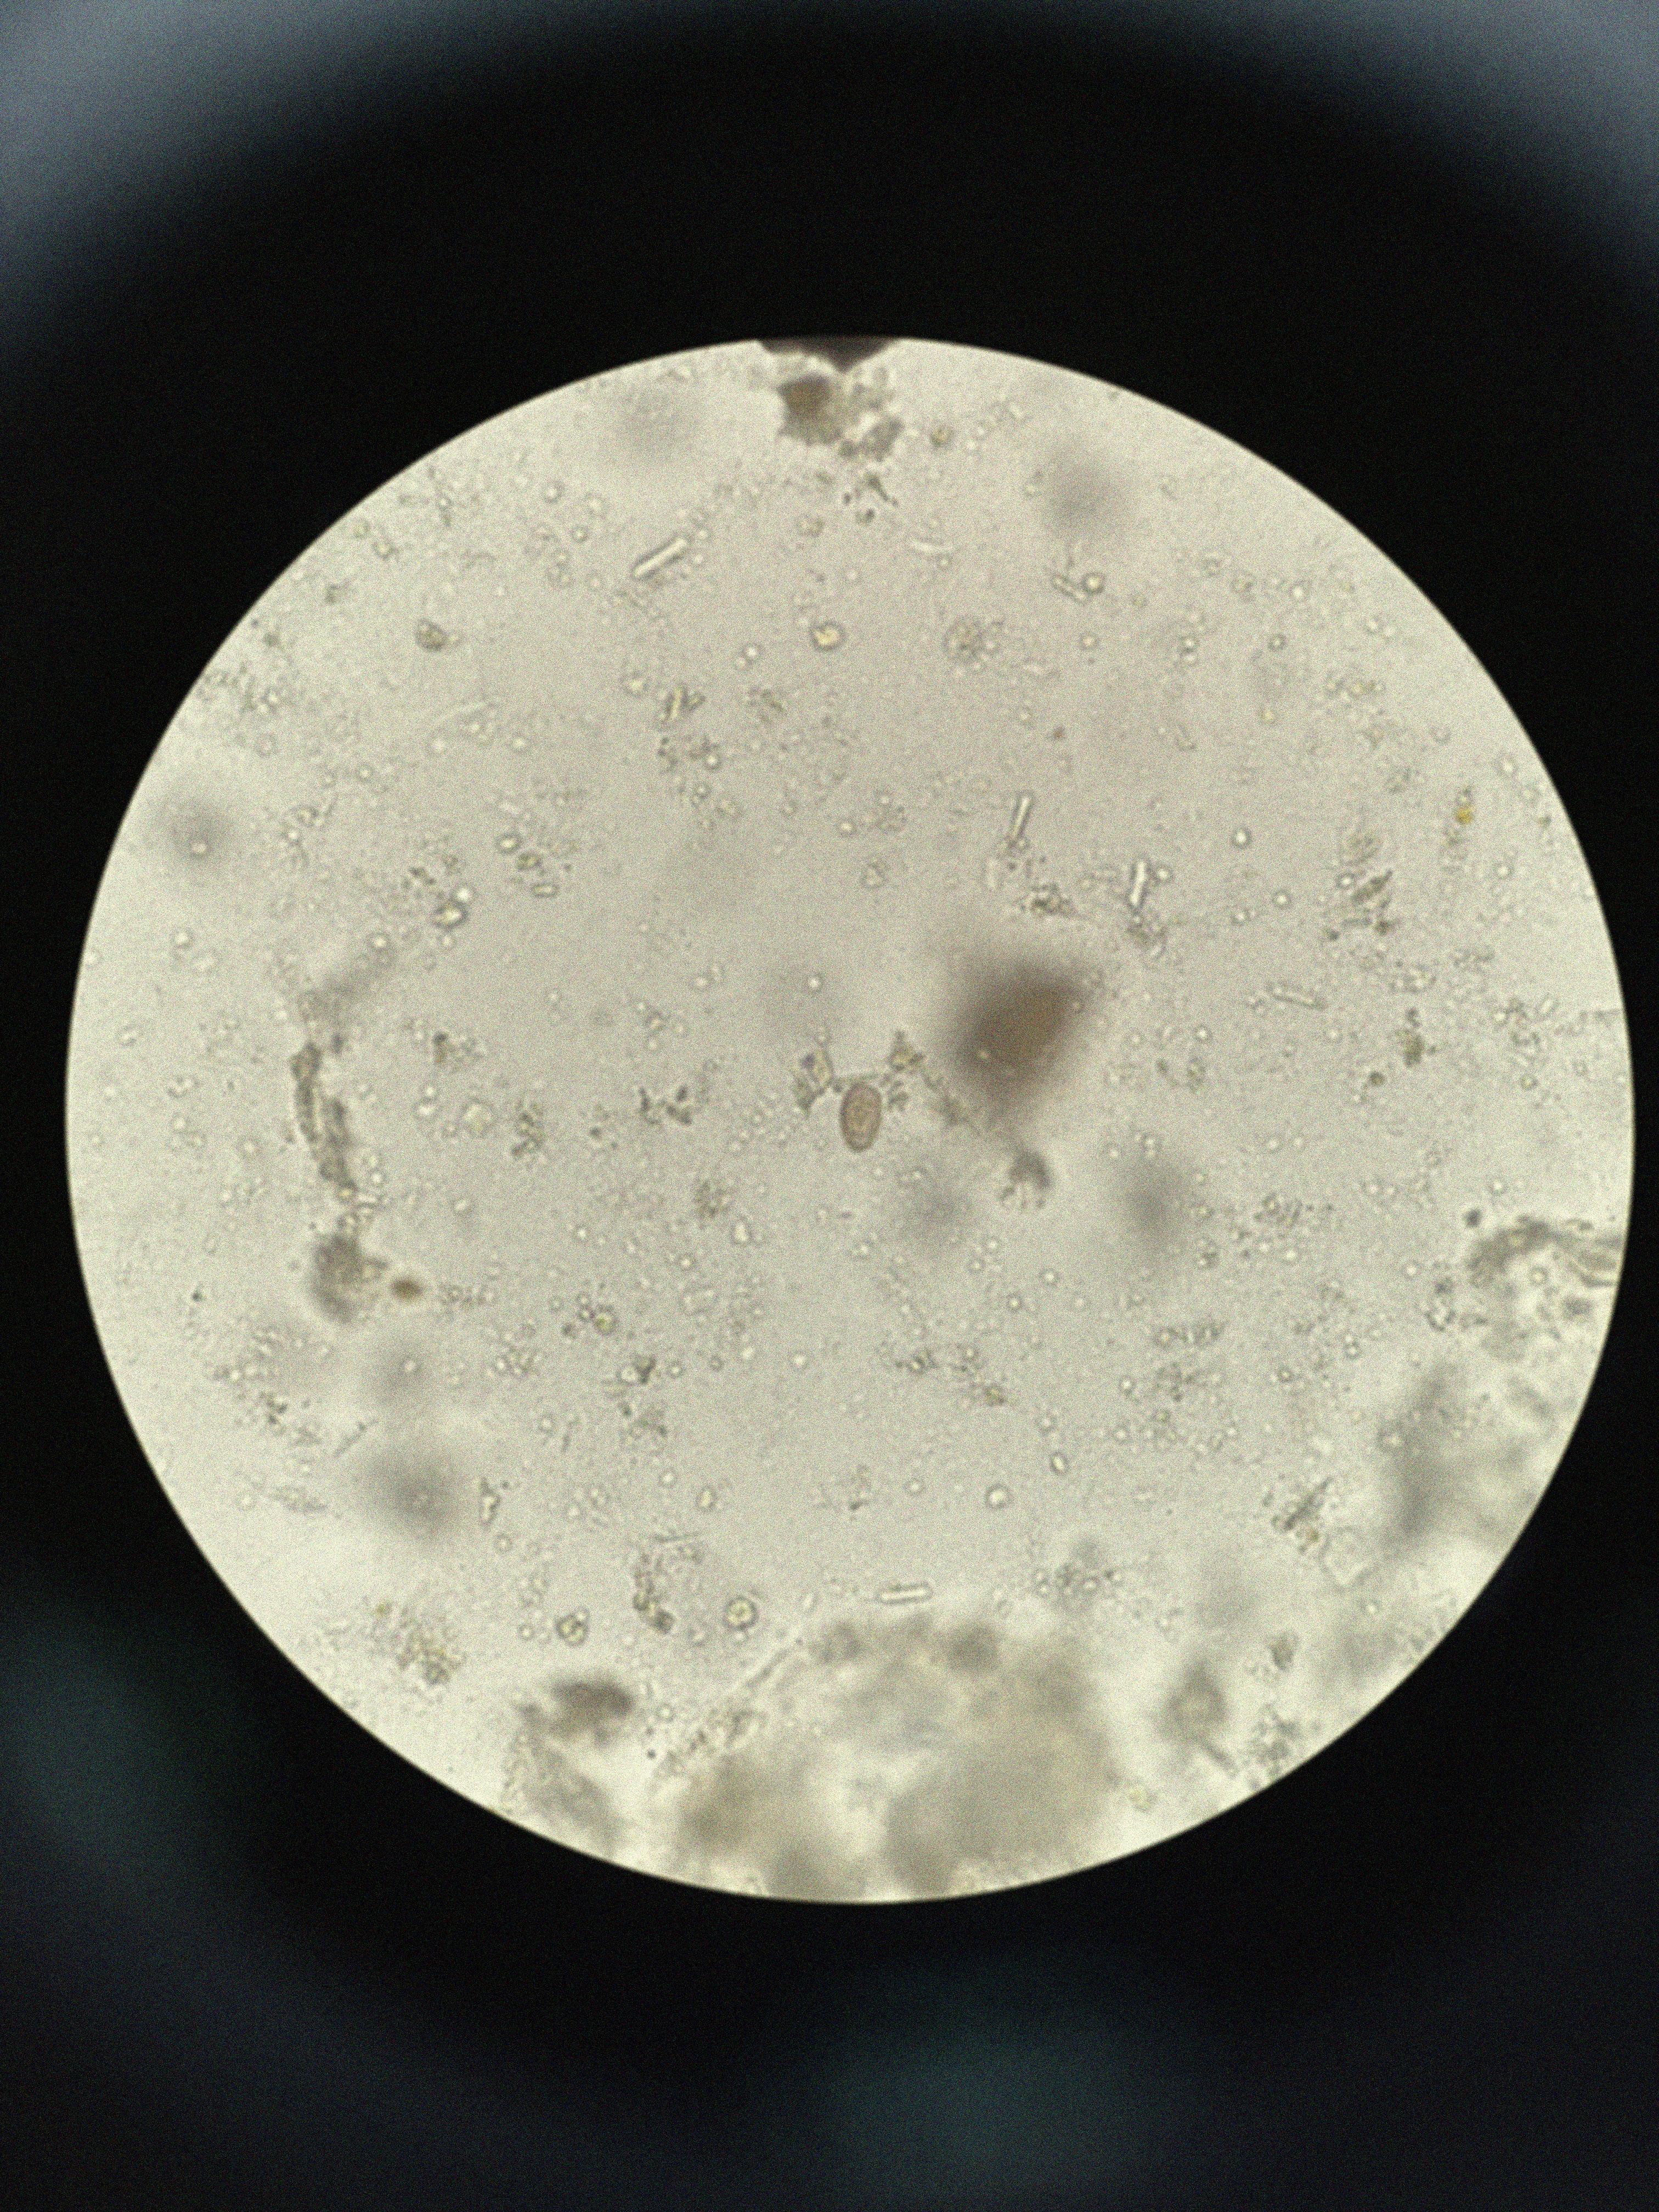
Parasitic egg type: Opisthorchis viverrine